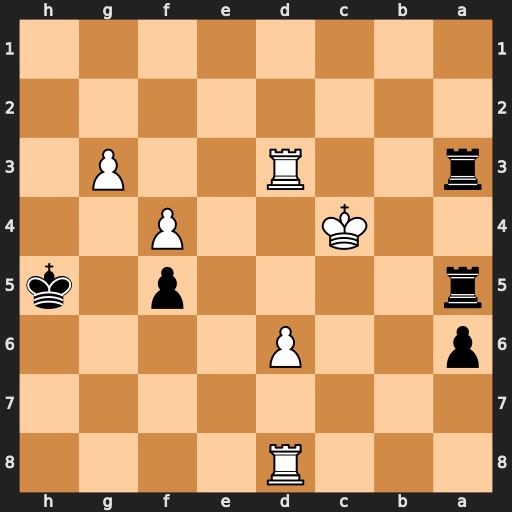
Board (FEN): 3R4/8/p2P4/r4p1k/2K2P2/r2R2P1/8/8
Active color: b
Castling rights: -
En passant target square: -
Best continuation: R5a4+ Kc5 Rxd3